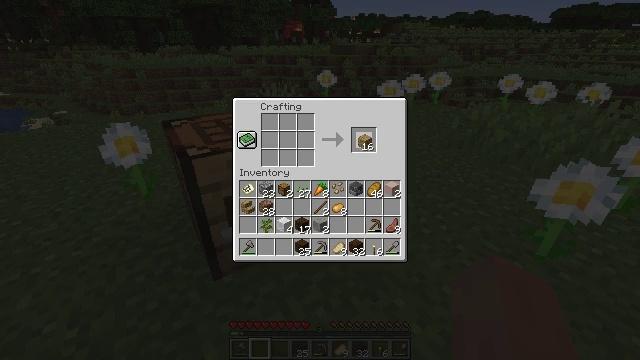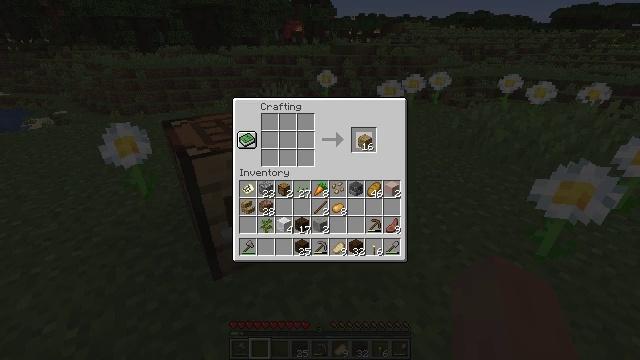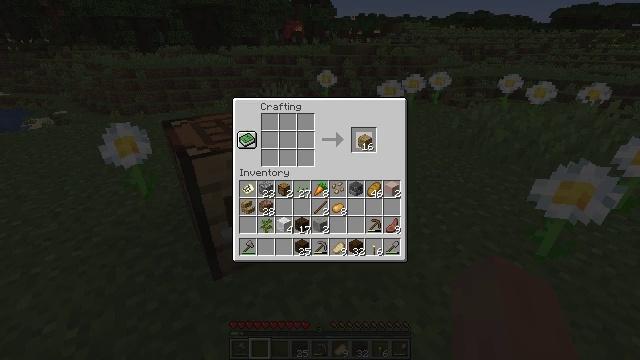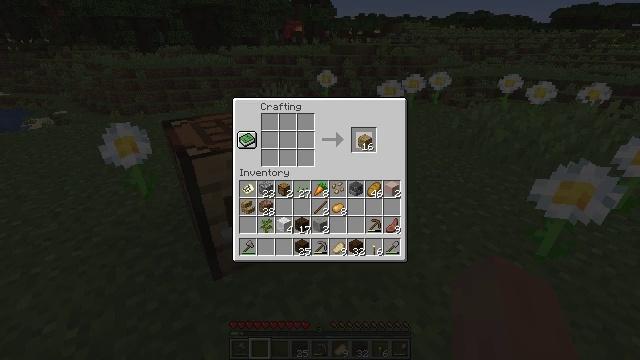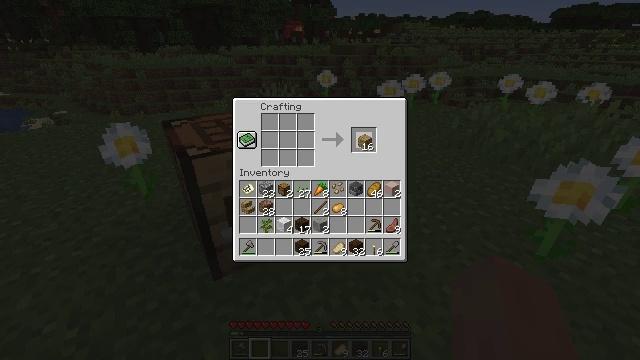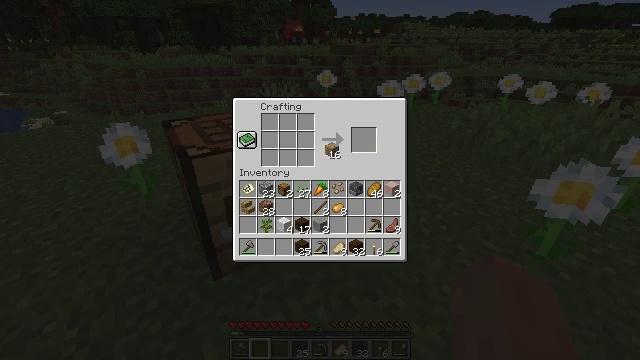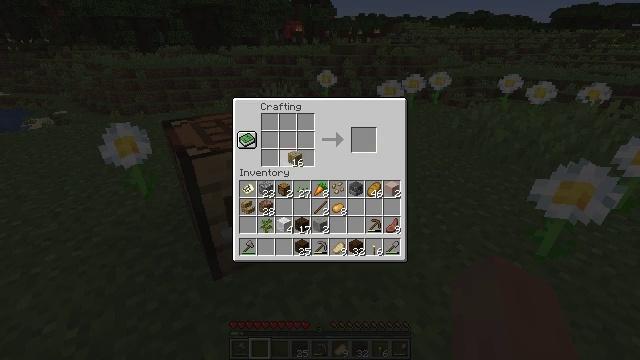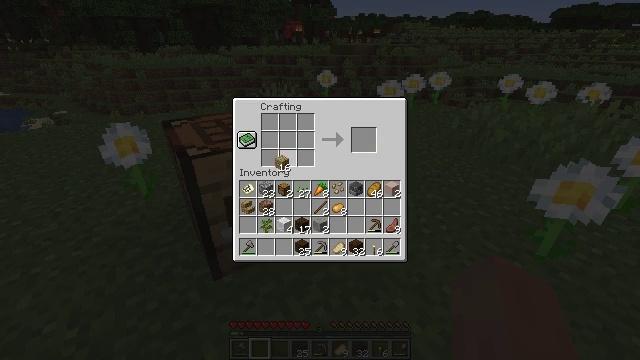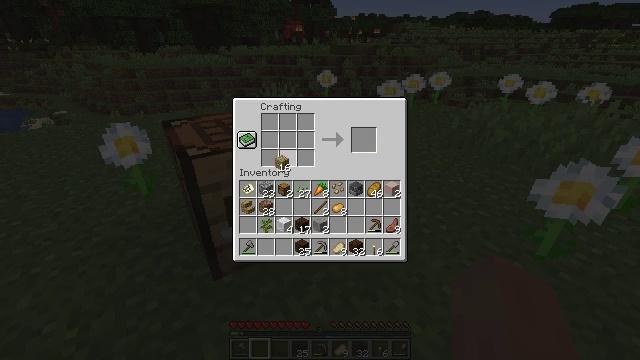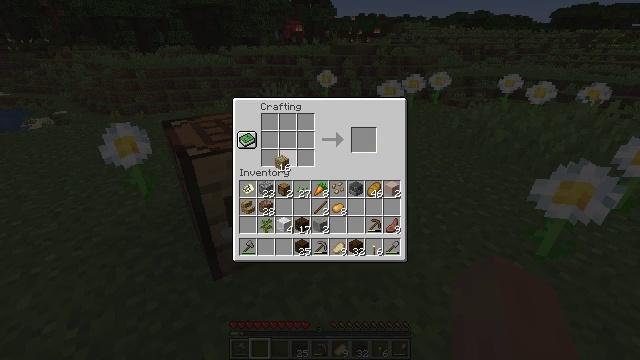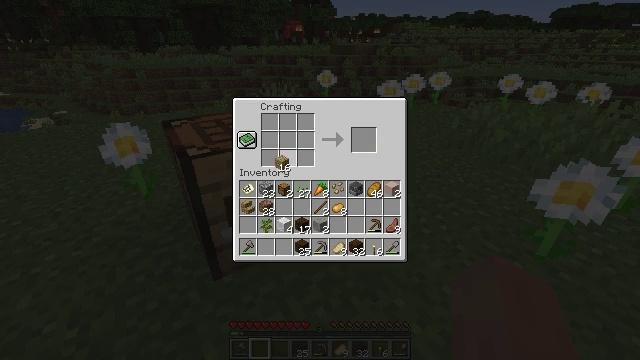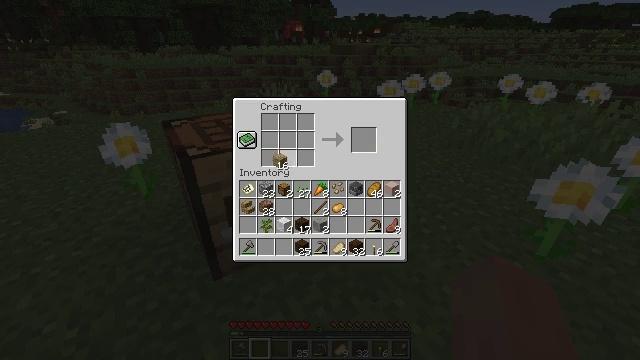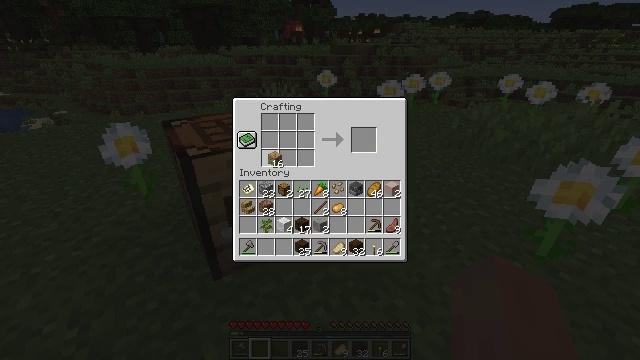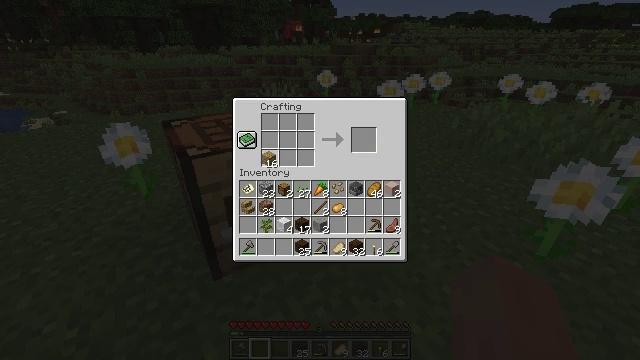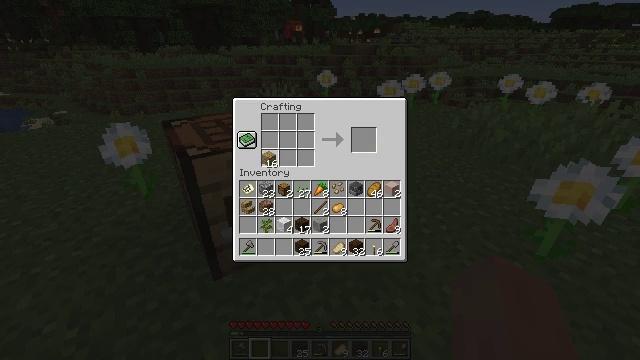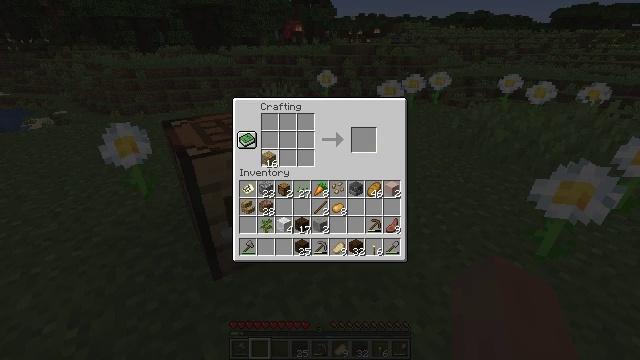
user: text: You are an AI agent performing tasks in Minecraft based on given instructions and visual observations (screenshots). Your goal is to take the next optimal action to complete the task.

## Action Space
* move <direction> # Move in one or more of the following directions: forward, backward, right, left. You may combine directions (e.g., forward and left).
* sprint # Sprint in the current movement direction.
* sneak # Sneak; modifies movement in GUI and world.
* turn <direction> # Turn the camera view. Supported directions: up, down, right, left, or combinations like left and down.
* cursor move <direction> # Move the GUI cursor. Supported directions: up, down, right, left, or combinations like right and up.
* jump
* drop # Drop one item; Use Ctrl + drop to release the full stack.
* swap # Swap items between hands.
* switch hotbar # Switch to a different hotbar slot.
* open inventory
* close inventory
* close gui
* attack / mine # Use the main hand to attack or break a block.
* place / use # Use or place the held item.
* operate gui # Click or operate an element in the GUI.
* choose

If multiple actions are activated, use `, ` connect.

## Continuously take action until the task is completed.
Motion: motion action
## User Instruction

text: Place oak planks in the crafting table to craft an oak slab.
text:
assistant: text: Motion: operate gui, open gui
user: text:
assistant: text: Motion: operate gui
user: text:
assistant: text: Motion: no_op
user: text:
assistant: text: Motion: no_op
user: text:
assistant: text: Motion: cursor move left and down
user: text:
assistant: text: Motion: cursor move left and down
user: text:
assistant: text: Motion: cursor move left
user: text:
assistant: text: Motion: no_op
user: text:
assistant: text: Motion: no_op
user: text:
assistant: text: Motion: no_op
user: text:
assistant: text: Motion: no_op
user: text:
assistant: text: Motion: no_op
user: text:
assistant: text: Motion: no_op
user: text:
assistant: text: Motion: no_op
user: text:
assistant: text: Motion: no_op
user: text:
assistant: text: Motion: no_op
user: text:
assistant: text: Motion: operate gui
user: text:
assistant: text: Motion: operate gui
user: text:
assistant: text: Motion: operate gui
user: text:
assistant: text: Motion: operate gui
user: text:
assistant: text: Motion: operate gui
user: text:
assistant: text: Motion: cursor move right, operate gui
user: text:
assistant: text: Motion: operate gui
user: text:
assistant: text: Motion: operate gui
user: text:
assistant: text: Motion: operate gui
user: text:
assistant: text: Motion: operate gui
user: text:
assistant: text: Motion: operate gui
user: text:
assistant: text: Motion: operate gui
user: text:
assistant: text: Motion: operate gui
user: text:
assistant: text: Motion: operate gui